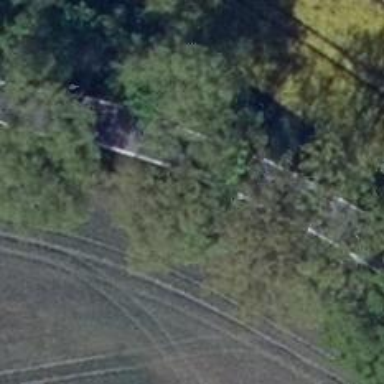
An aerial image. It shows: Row of trees in natural setting.